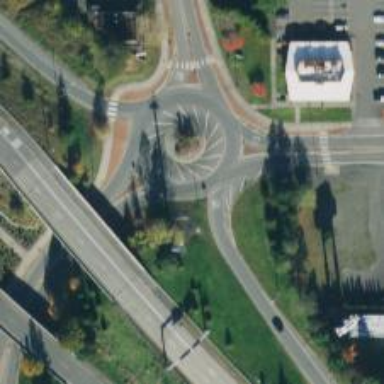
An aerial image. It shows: Secondary road leading to roundabout.